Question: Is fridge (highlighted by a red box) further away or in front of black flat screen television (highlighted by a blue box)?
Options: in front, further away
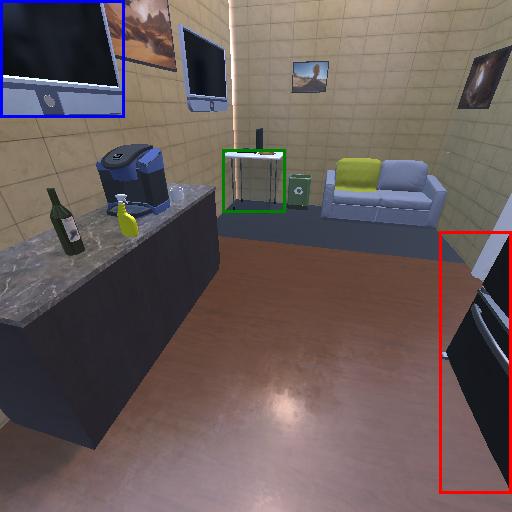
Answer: in front